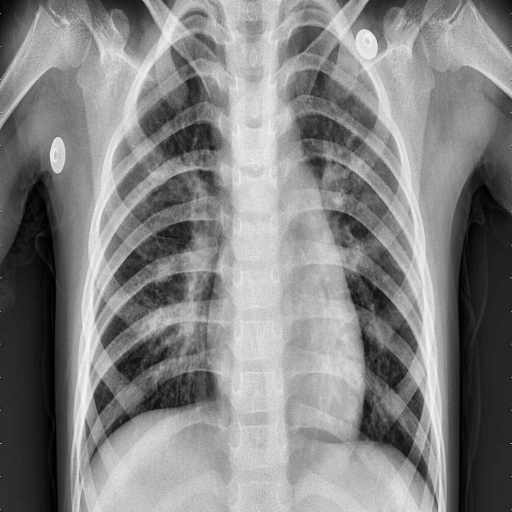
Finding: PNEUMONIA